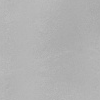
Atmospheric dust classification: dusty